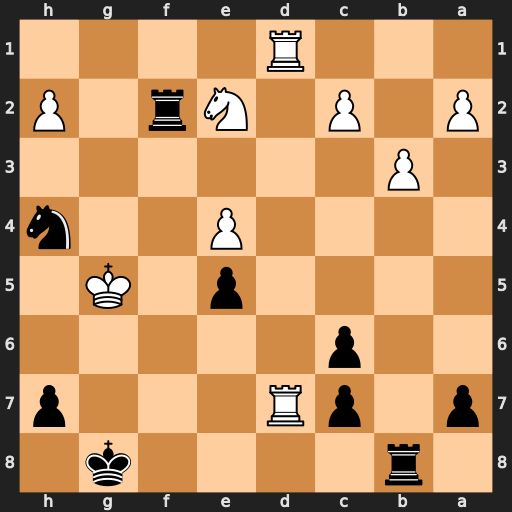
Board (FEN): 1r4k1/p1pR3p/2p5/4p1K1/4P2n/1P6/P1P1Nr1P/3R4
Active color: b
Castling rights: -
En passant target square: -
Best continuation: Nf3+ Kg4 Rf8 Rd8 Nxh2+